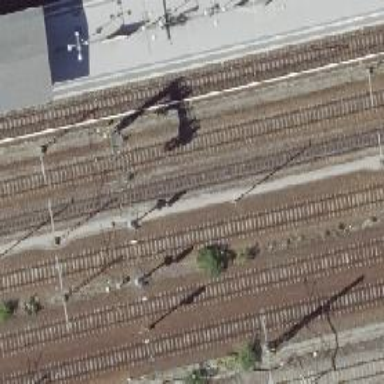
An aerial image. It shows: Railway signal.